Interaction volume radius: 10 \u00c5
Interaction volume height: 15 \u00c5
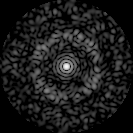
Disorder parameter: 0.8438